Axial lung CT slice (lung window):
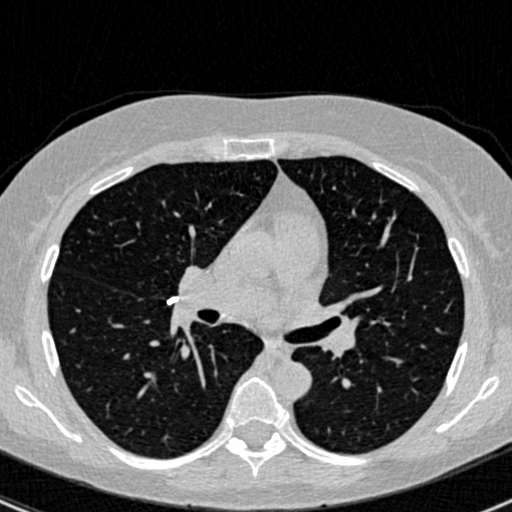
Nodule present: no